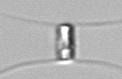
Label: Chaetoceros_similis